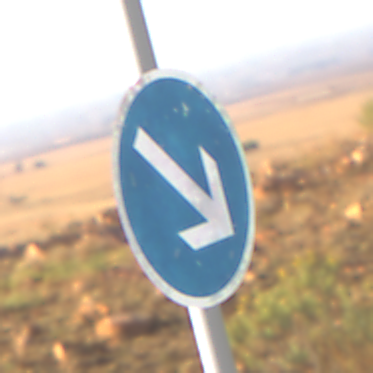
Verkehrszeichen: VorgeschriebeneVorbeifahrtRechts
Umgebung: Outdoor, Nature
Tageszeit: MorningAfternoon
Wetter: Clear
Licht: Natural
Jahreszeit: NotSpecified
Kontrast: HighContrast